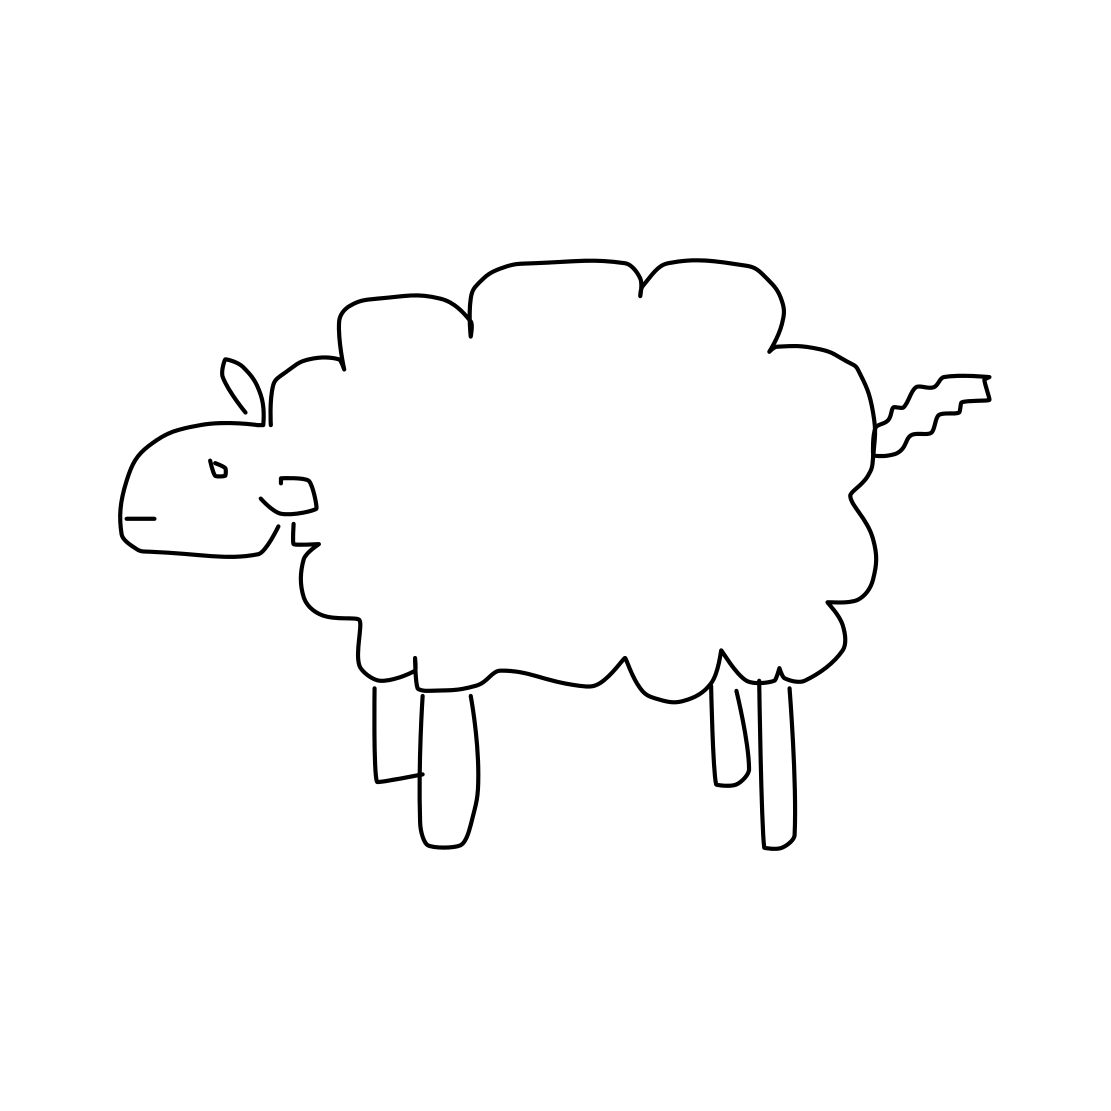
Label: sheep